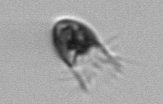
Label: Balanion